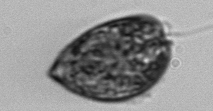
Label: Prorocentrum_micans